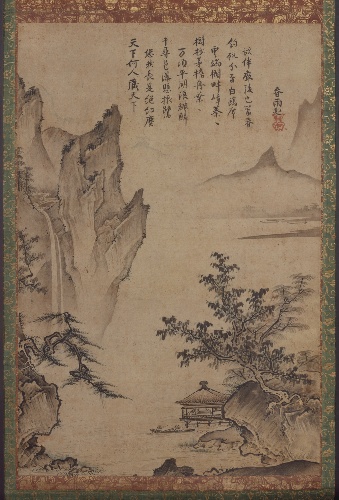
Title: 山水図|Landscape with Pavilion
Artist: Tōgen Zuisen 桃源瑞仙|Kenkō Shōkei 賢江祥啓
Artist bio: Japanese, 1430–1480|Japanese, active ca. 1478–ca. 1523
Date: 1478–80
Object type: Hanging scroll
Classification: Paintings
Medium: Hanging scroll; ink and color on paper
Culture: Japan
Period: Muromachi period (1392–1573)
Dimensions: Image: 19 13/16 x 13 13/16 in. (50.3 x 35.1 cm)
Entire scroll: 58 5/8 x 19 in. (148.9 x 48.3 cm)
Width including rollers: 21 in. (53.3 cm)
Department: Asian Art
Credit line: Purchase, Bequest of Stephen Whitney Phoenix, by exchange, 1985
Accession year: 1985
Repository: Metropolitan Museum of Art, New York, NY
Tags: Mountains|Landscapes